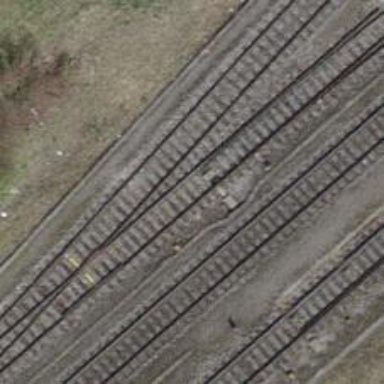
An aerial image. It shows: Railway switch.